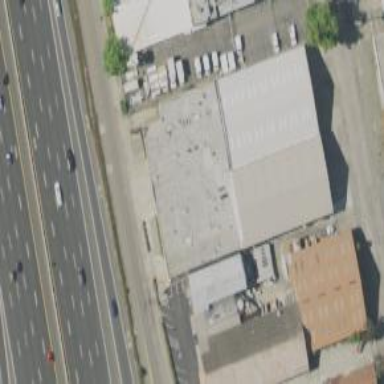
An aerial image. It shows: Warehouse.